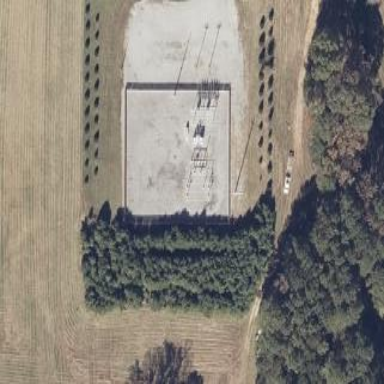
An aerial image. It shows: Distribution substation surrounded by fence.